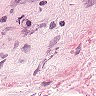
Metastatic tissue present: no